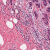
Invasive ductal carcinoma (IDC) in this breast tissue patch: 0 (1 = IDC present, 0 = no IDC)